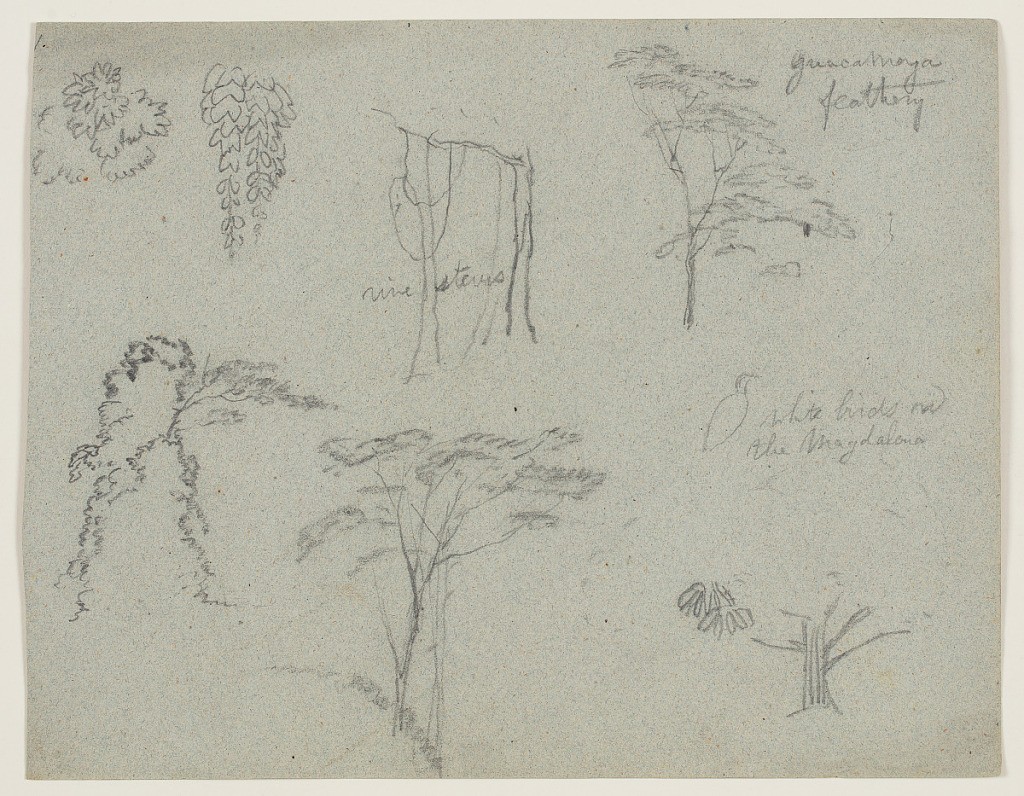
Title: Sketches from the Río Magdalena, Colombia
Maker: Frederic Edwin Church, American, 1826–1900
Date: May 1853
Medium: Graphite on gray-blue laid paper
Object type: Drawing
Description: Botanical sketch of seven plants along the Magdalena River in Colombia, as well as a white bird. At upper right, various boughs with leaves are visible, with views of vine stems and a tree to their right. Inscriptions at upper right suggest that a "feathery" macaw is in view ("guacamaya" is the nahuatl word for macaw). Below, three renderings of bushes and trees are visible. Outline of a white bird, possibly a snowy egret, visible center right.